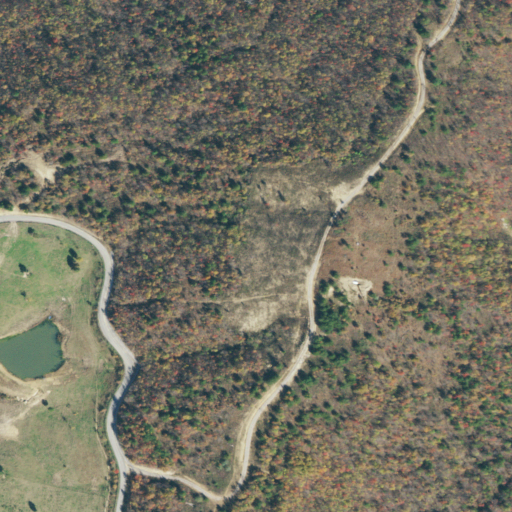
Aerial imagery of mountain in Tennessee named Smartt Mountain containing shrub, deciduous forest, grassland, barren land, and medium intensity development